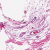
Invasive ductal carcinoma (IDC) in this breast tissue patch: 0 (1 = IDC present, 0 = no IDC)